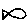
Label: fish